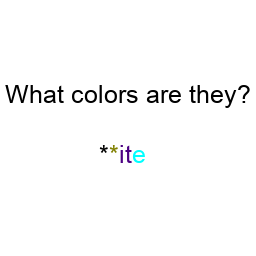
Color: black, olive, indigo, indigo, cyan
Color name shown: white
Background color: white
Question text color: black